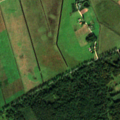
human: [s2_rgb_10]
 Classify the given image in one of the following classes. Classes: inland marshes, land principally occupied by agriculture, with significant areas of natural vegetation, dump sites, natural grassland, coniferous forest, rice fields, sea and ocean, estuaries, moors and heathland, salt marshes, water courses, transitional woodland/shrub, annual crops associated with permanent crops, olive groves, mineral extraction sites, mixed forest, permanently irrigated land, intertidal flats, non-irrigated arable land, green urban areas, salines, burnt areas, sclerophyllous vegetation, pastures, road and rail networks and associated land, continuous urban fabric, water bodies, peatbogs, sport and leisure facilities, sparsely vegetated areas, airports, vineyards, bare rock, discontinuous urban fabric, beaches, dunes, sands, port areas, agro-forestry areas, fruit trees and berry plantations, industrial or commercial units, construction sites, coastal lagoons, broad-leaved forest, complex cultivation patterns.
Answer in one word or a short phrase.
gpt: pastures, complex cultivation patterns, land principally occupied by agriculture, with significant areas of natural vegetation, broad-leaved forest, mixed forest